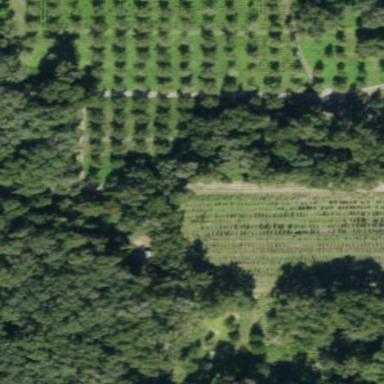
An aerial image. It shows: Plant nursery specializing in trees.